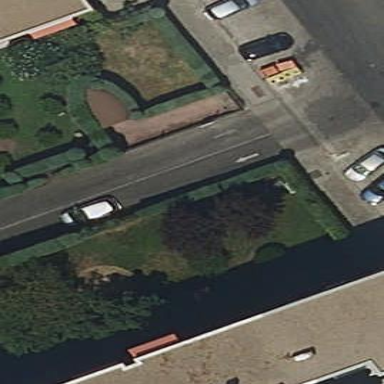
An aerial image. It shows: Garden with kerb barrier.